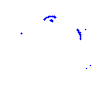
Particle: proton